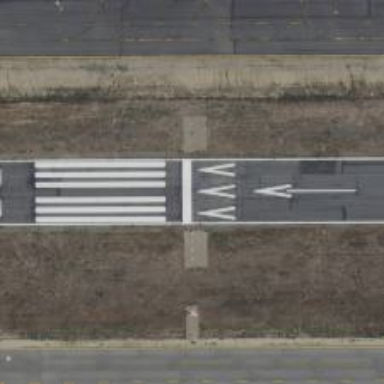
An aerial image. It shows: The threshold of airport.